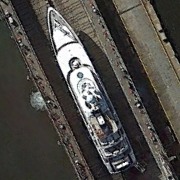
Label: civil